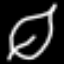
Label: leaf